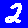
Digit: 2